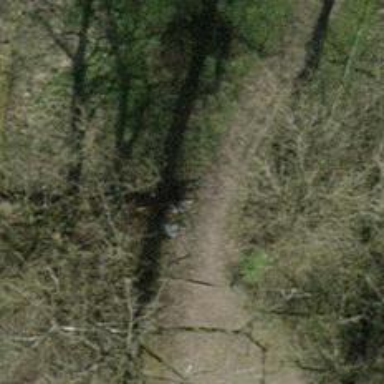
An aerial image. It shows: Grassy track with grade5 tracktype.